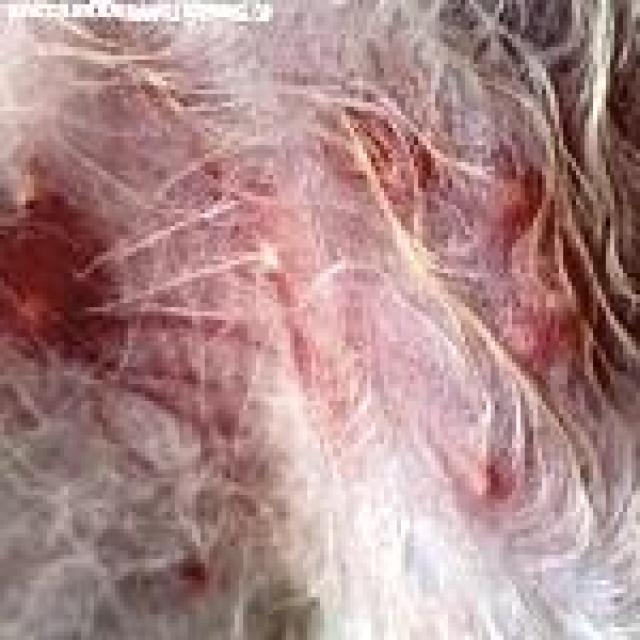
Canine fungal skin infection — characterized by alopecia, scaling, crusting, and circular lesions. Common agents include Malassezia and Candida species.